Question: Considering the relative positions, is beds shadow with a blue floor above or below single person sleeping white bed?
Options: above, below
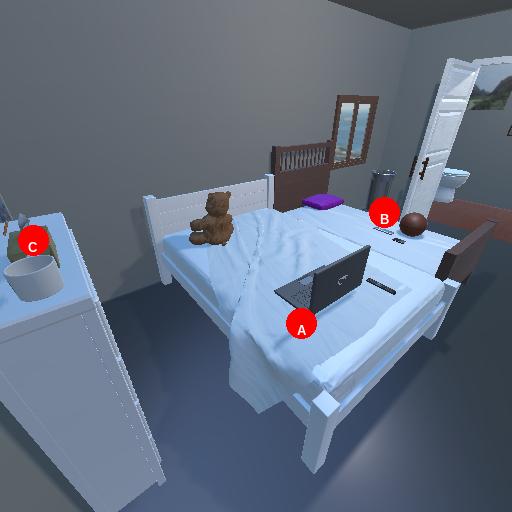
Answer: above